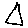
Label: triangle